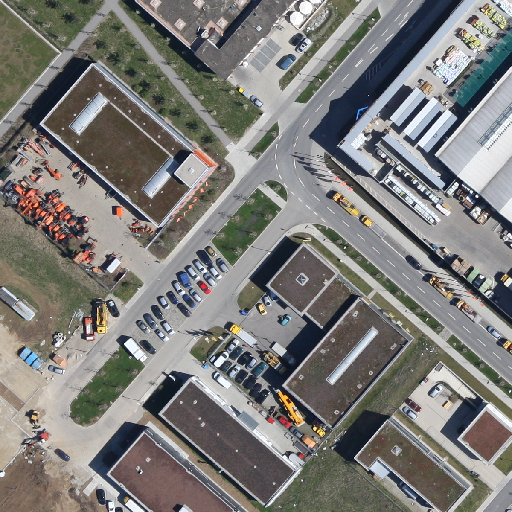
Referring expression: road